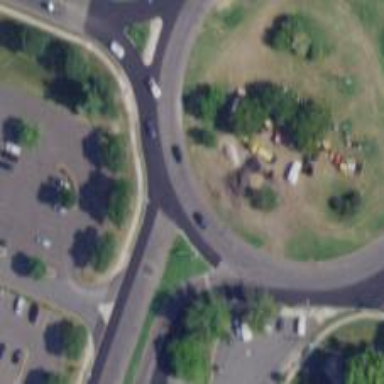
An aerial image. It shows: Roundabout at primary highway.